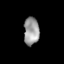
Tissue: lung
Cell type: Epithelial cells
Senescence score: 0.1942
Nuclear area (px): 413
Mean DAPI intensity: 157.048